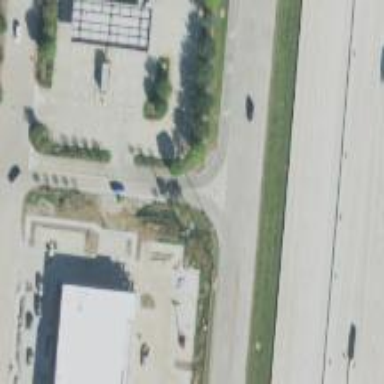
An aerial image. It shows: Secondary road with frontage road alongside.